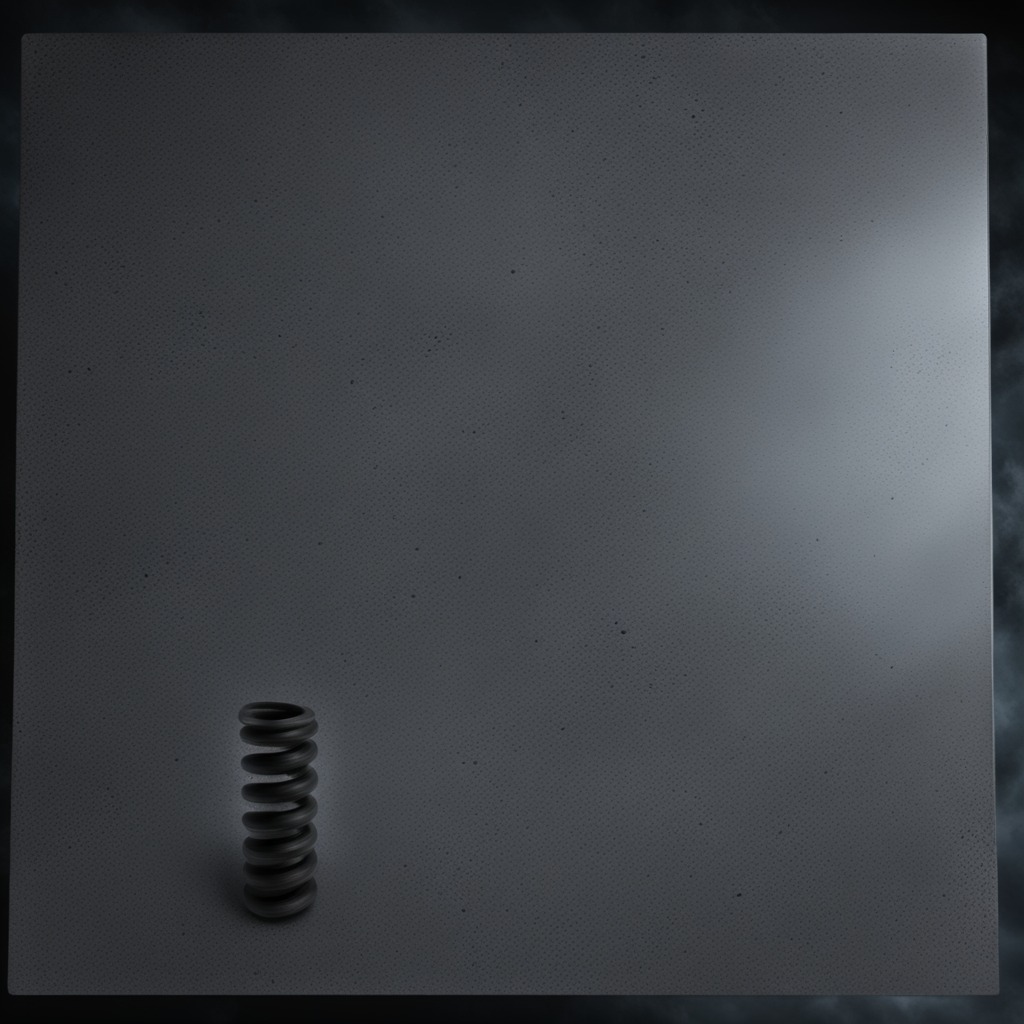
A coiled metal spring is lying on a clean granite table inside a workshop at night.